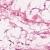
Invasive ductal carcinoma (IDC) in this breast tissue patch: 0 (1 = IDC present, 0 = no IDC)